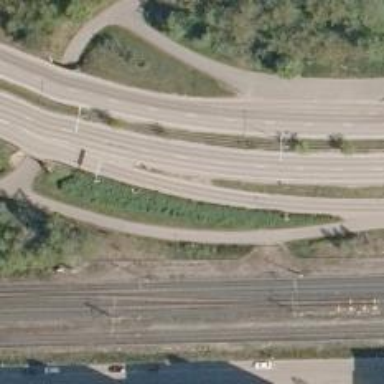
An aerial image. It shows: Secondary link road with asphalt surface.